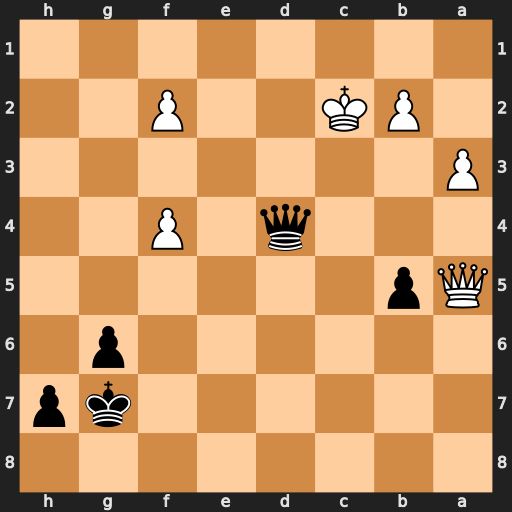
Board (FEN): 8/6kp/6p1/Qp6/3q1P2/P7/1PK2P2/8
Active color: b
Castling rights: -
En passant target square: -
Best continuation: Qa4+ Qxa4 bxa4